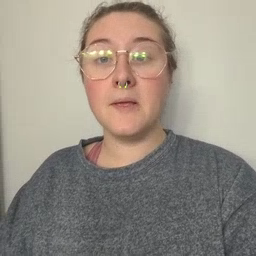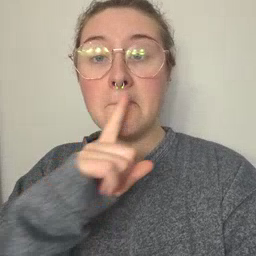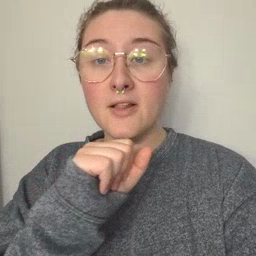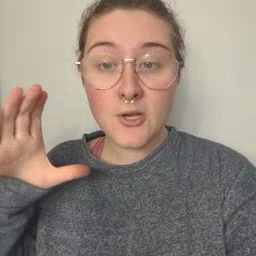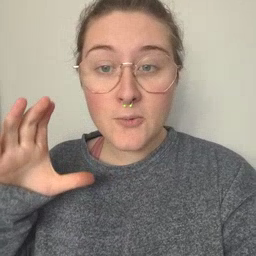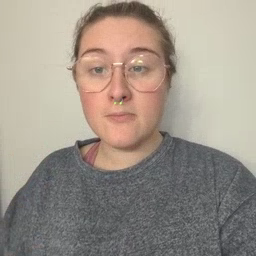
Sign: balloon